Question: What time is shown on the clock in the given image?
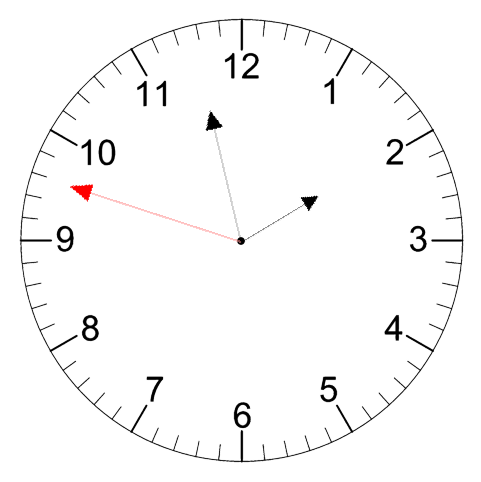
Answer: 01:57:48